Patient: sex F, age 26
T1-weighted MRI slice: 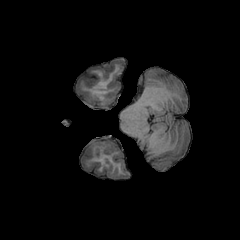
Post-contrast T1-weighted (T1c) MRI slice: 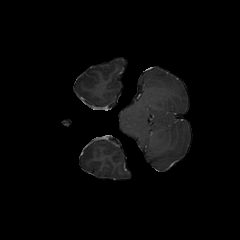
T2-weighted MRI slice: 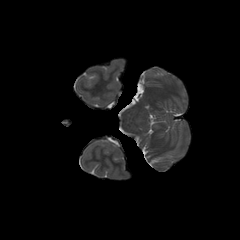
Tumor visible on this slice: no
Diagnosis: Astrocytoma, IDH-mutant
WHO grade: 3